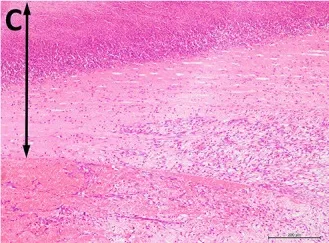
The thickened anterior structure In (C), corneal tissue is thickened (arrow) and shows marked infiltration of neutrophils and fibroblastic cells (right-side). The surface is ulcerated and necrotic (upper region). The inner corneal epithelium cannot be identified. Hemorrhagic changes are also visible in the lower left-side of the photo (anterior chamber). Bar = 200 mum.
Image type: pathology (h&e)